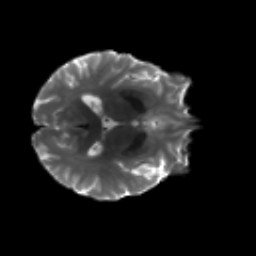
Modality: T2w
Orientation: axial
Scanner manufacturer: siemens
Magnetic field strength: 3 T
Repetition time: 4.16 s
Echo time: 0.0806 s